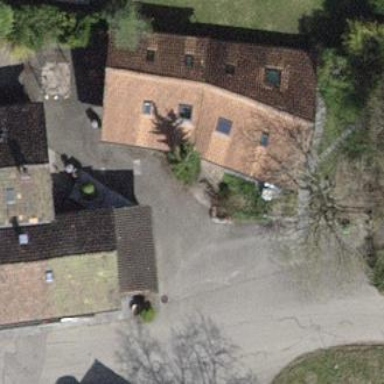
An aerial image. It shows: Detached building.